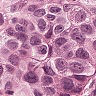
Metastatic tissue present: yes